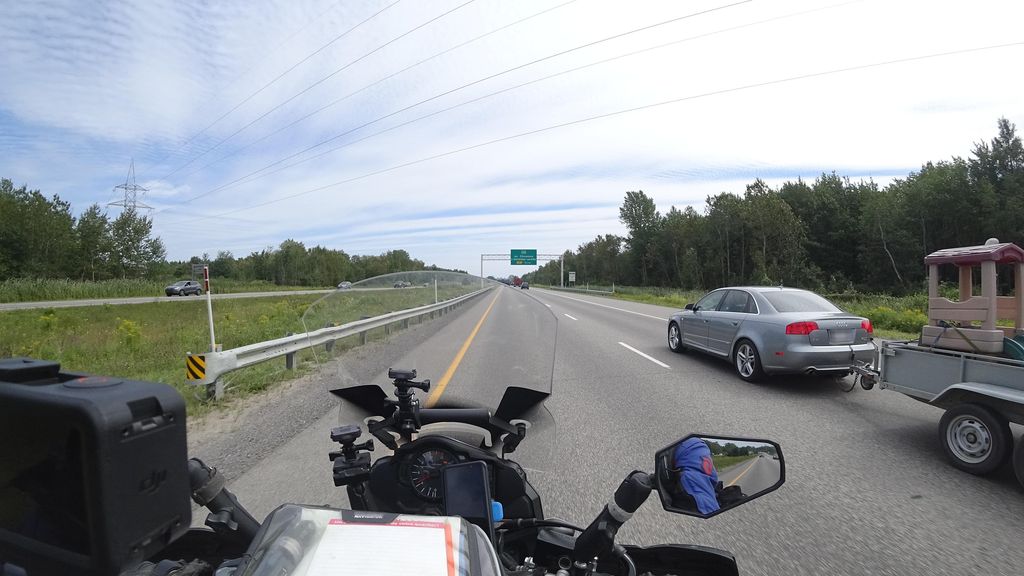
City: quebec_city